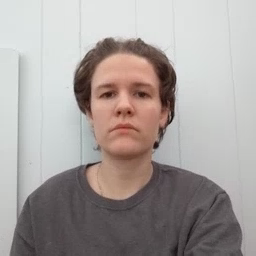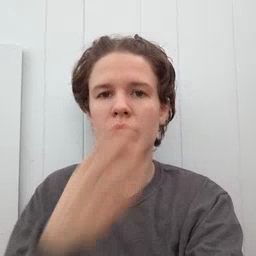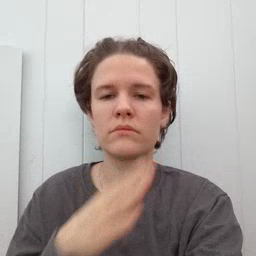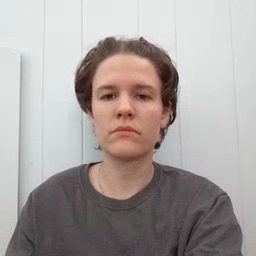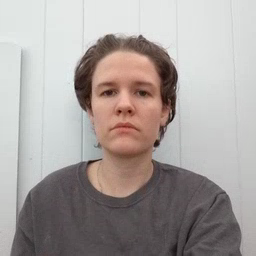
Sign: quiet